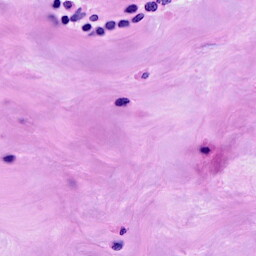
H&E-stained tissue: Breast